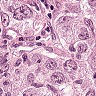
Metastatic tissue present: yes